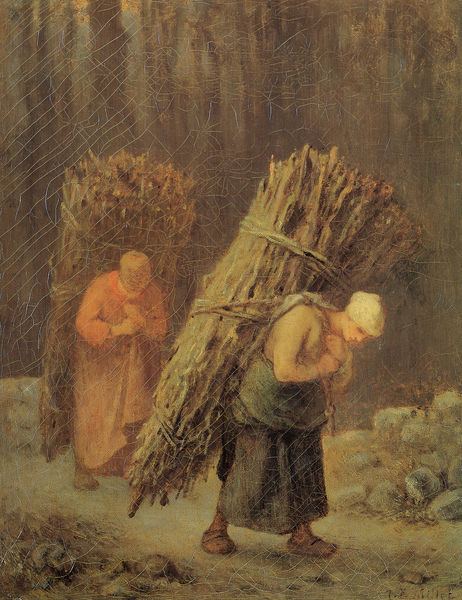
Titel: Paysannes rapportant des fagots, Winter: Die Reisigsammlerinnen
Künstler: Jean François Millet
Standort: Sankt Petersburg
Institution: Musée de l'Ermitage
Schlagwörter: baum, dunkel, felsen, gemälde, hand, kopf, mann, nackt, umhang, weiß, bäume, frauen, grün, menschen, mädchen, äste, braun, frau, grau, hintergrund, holz, hut, kleid, kleider, männer, nase, orange, rücken, stroh, zeichnung, haus, rot, tuch, weg, haube, rock, arm, mensch, stein, steine, tragen, bild, hals, öl, gehen, pfad, boden, realismus, schnüre, strick, paar, gebeugt, wald, alltag, arbeit, bauern, genre, schürze, zwei, röcke, schuhe, arbeiten, arbeiterinnen, bäuerin, bäuerinnen, bündel, ernte, garben, heu, korn, last, reisig, sammeln, schleppen, schwer, transport, fels, risse, herbst, winter, arbeiter, seile, kopftuch, anstrengung, sandalen, striche, bauer, regen, courbet, bücken, erdfarben, seil, ländlich, geschnürt, müde, gebückt, brennholz, barbizon, büschel, holländisch, valeuristisch, pantoffeln, holzschuhe, lasten, millet, garbe, ballen, holzbündel, holzsammeln, francois millet, holzpantinen, reisigsammler, schwere last, schuler, reiser, holzsammler, lasr